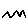
Label: zigzag